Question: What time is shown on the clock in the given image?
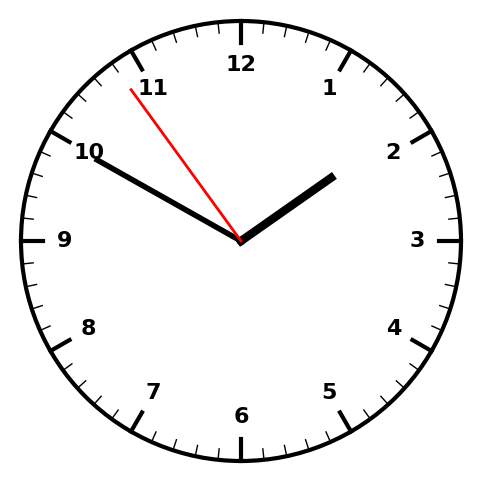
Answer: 01:49:54